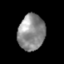
Tissue: skin
Cell type: Epithelial cells
Senescence score: 0.2803
Nuclear area (px): 947
Mean DAPI intensity: 139.438